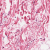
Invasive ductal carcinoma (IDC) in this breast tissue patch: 0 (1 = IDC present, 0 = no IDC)